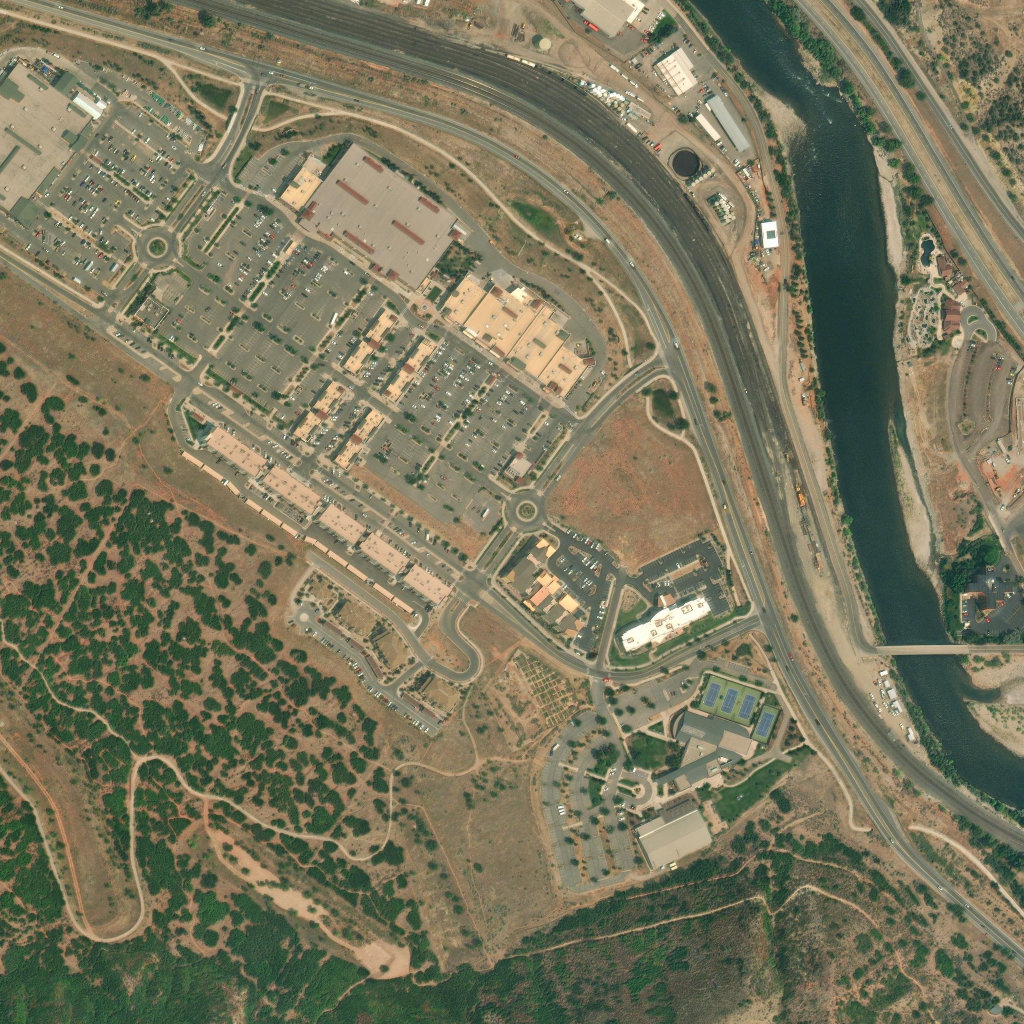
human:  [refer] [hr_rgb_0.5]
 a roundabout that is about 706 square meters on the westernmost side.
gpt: <box>[[13, 22, 17, 25, 0]]</box>